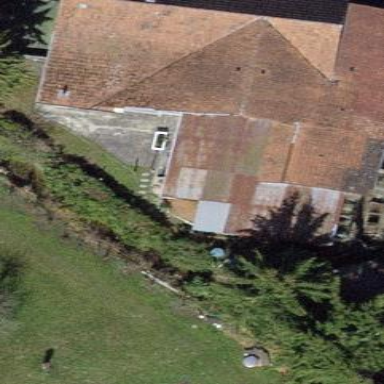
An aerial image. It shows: Residential building with gabled roof.